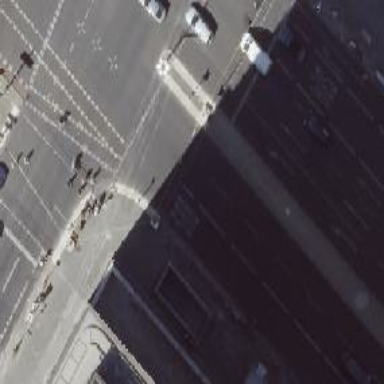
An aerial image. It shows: Sidewalk along the footway.